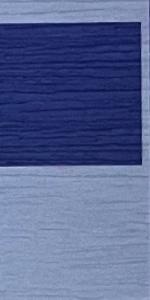
Label: Empty